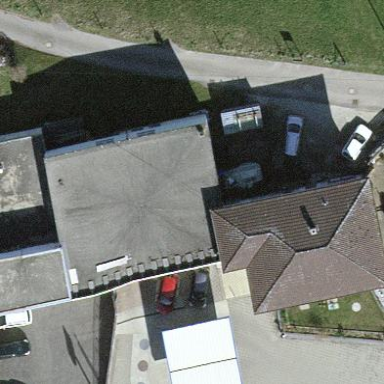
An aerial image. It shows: Garage.